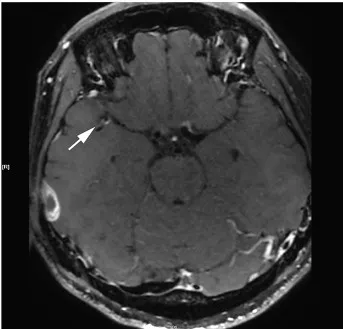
(A) 3D Cube T1 enhancement shows slightly thickened walls of the terminal portion of the M1 segment of the right middle cerebral artery.
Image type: radiology (mri)